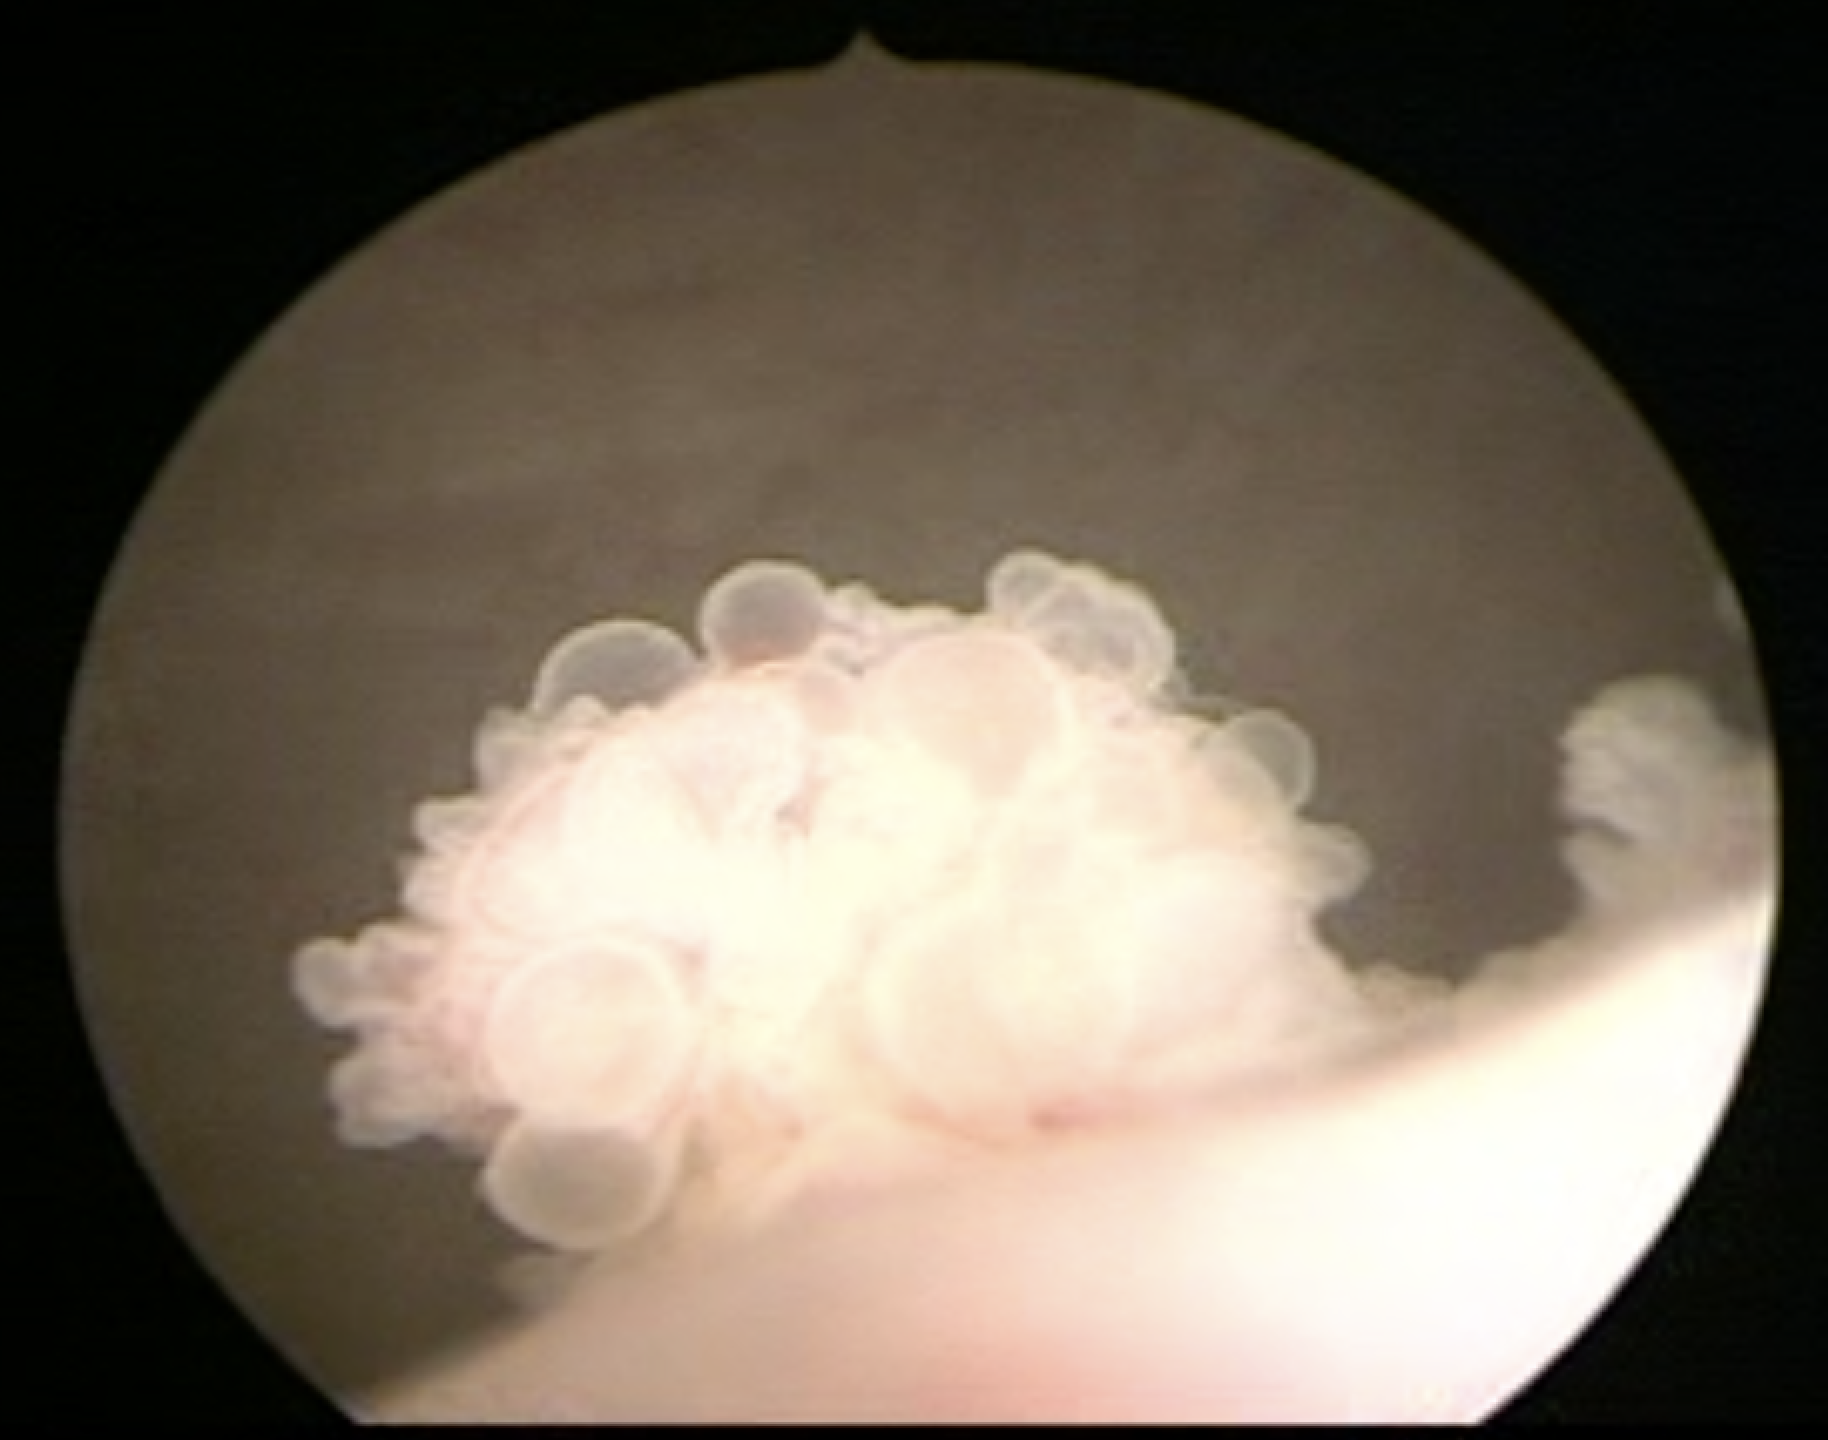
Modality: WLC
Class: Non-malignant
Subclass: UrothelialPapilloma
Lesion: L1
Morphology: Papillary
Bladder cancer association: No